Field crop: tomato
Growth stage: 1
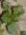
Species: solanum